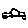
Label: car